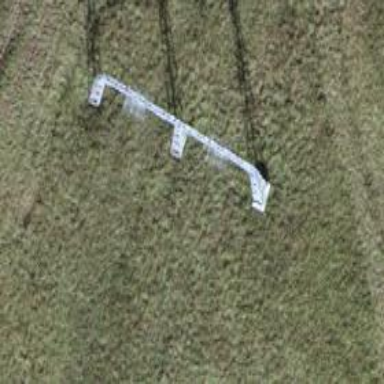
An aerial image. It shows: Pylon used for aerialway.